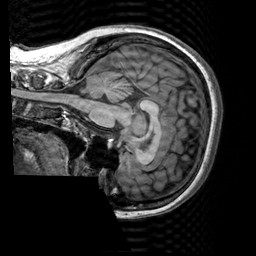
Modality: T1w
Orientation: sagittal
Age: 22
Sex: female
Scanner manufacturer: siemens
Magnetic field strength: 3 T
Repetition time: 2.3 s
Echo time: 0.00303 s